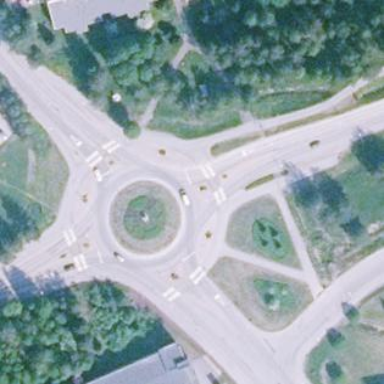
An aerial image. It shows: Secondary road with asphalt surface leading to roundabout.